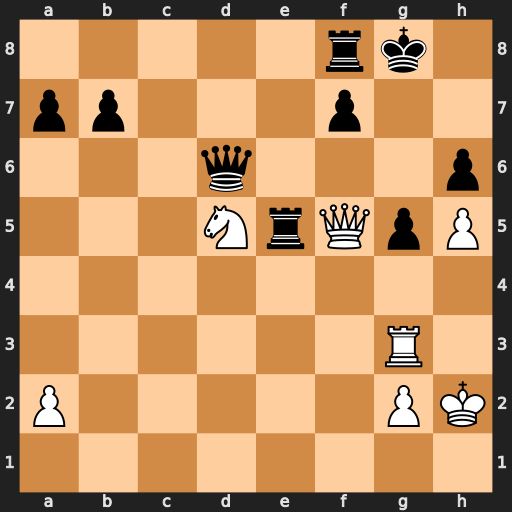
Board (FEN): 5rk1/pp3p2/3q3p/3NrQpP/8/6R1/P5PK/8
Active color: w
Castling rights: -
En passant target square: -
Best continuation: Nf6+ Qxf6 Qxf6